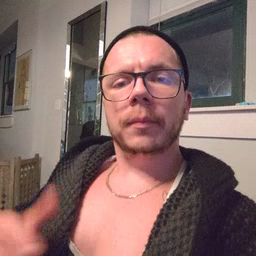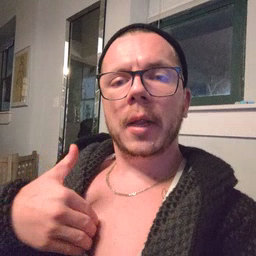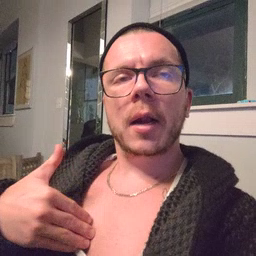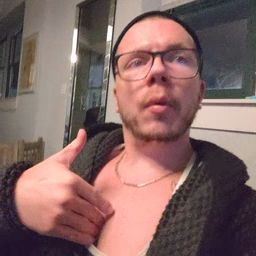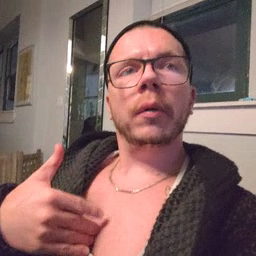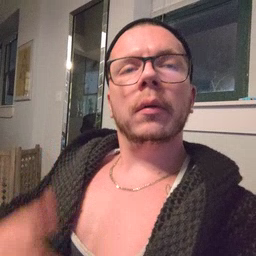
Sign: animal